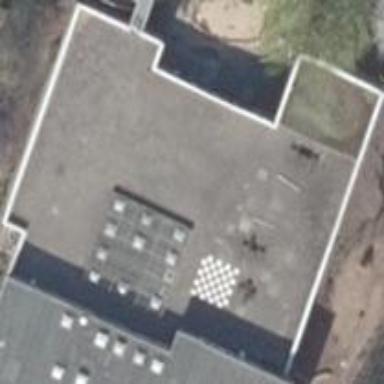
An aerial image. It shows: Kindergarten building.